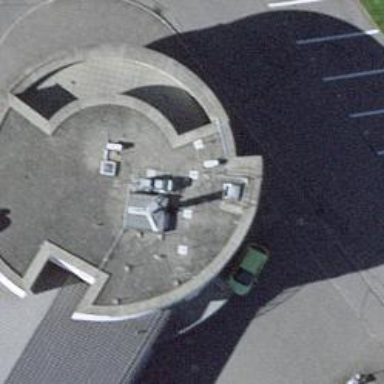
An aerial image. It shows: Man-made mast used for communication purposes.